Question: I have a reverse DNS server setup with Bind.
This is what my zone file looks like,
'''
[root@PCPDNS01 named]# cat 127.195.203.arpa
@ IN SOA ns1.premier.com.au. root.bpoint.com.au. (
20140530 ;serial
14400 ;refresh
3600 ;retry
604800 ;expire
10800 ;minimum
)
127.195.203.in-addr.arpa. IN NS ns1.premier.com.au.
127.195.203.in-addr.arpa. IN NS ns2.premier.com.au.
35 IN PTR smtp2.bpoint.com.au
17 IN PTR smtp2.bpoint.com.au
130 IN PTR mail.greenpowered.com.au
[root@PCPDNS01 named]#
'''
When I do a reverse DNS check on <URL>
I get the following,

However I don't want to have 127.195.203.in-addr.arpa in there. how do i resolve this?
many thanks,
--Archie
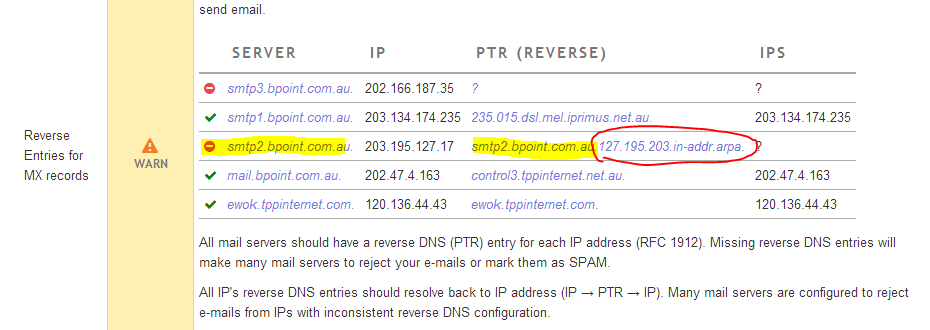
Answer: '''
[root@PCPDNS01 named]# cat 127.195.203.arpa
@ IN SOA ns1.premier.com.au. root.bpoint.com.au. (
20140530 ;serial
14400 ;refresh
3600 ;retry
604800 ;expire
10800 ;minimum
)
IN NS ns1.premier.com.au.
IN NS ns2.premier.com.au.
35 IN PTR smtp2.bpoint.com.au.
17 IN PTR smtp2.bpoint.com.au.
130 IN PTR mail.greenpowered.com.au
'''
Above configuration fixed this issue.
a "." at the end of the ns1.premier.com.au
:)